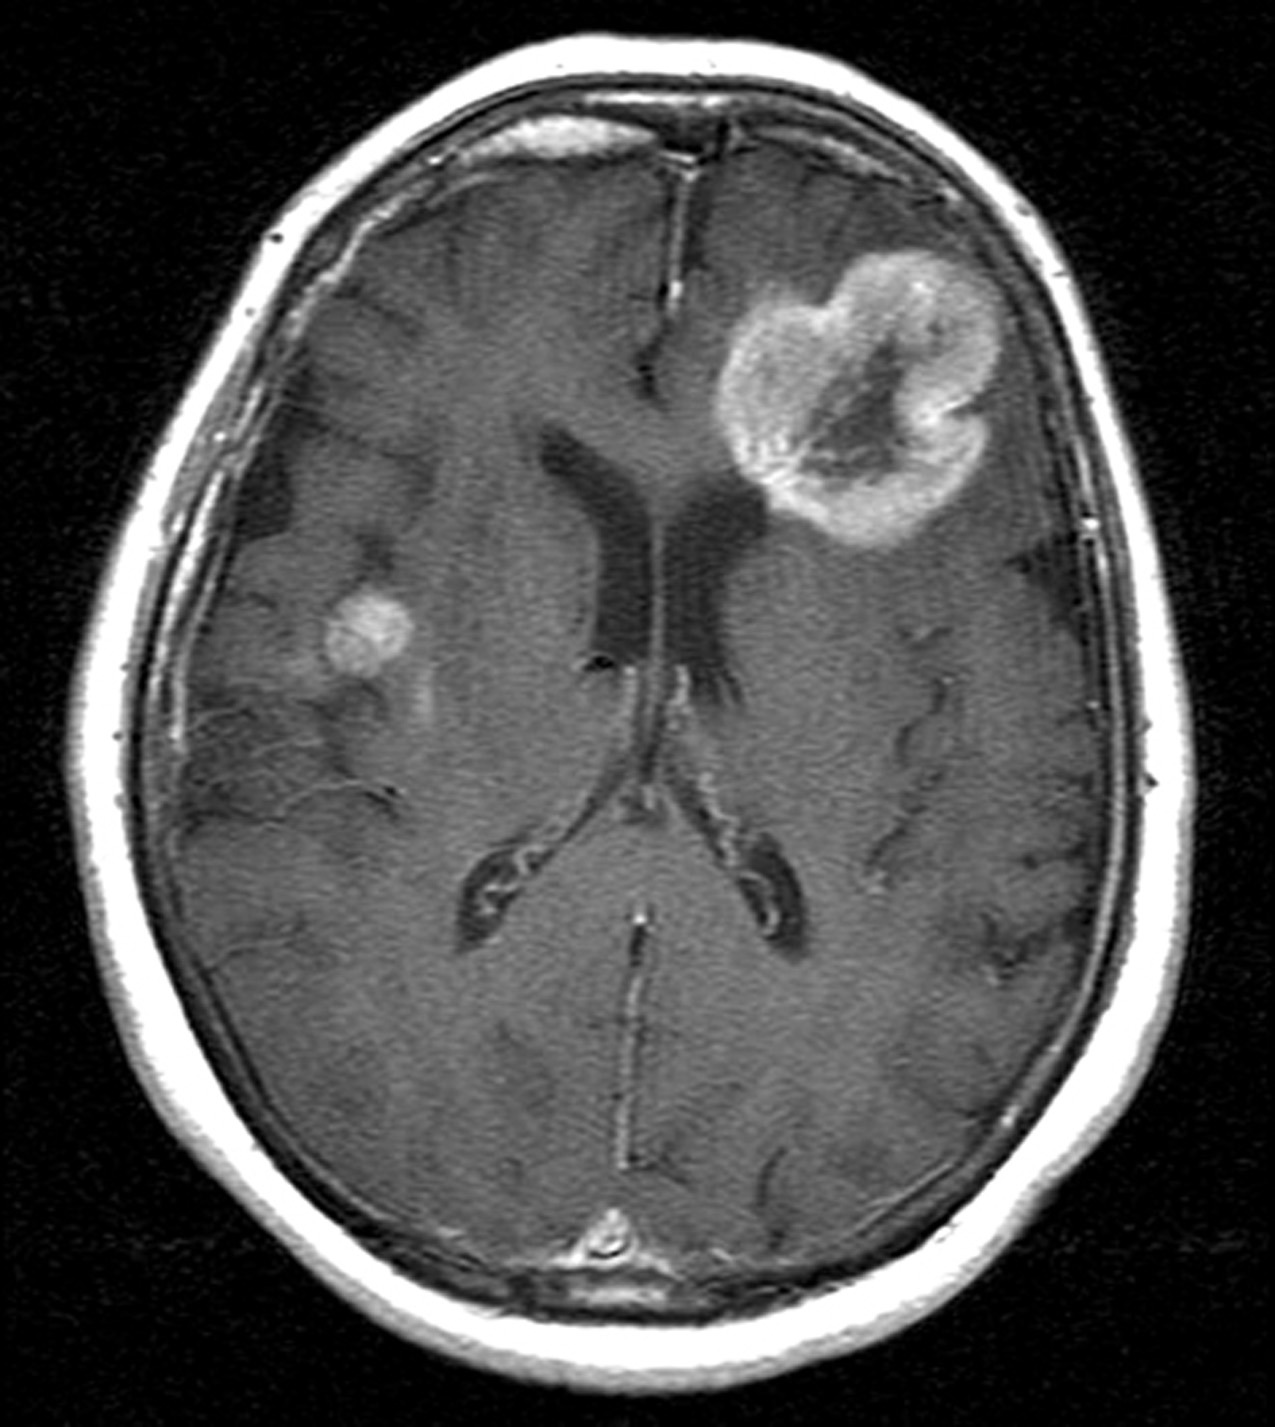
Label: meningioma